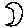
Label: moon